Aerial crown-view tile of a tropical tree (Barro Colorado Island, Panama), acquired 20250915:
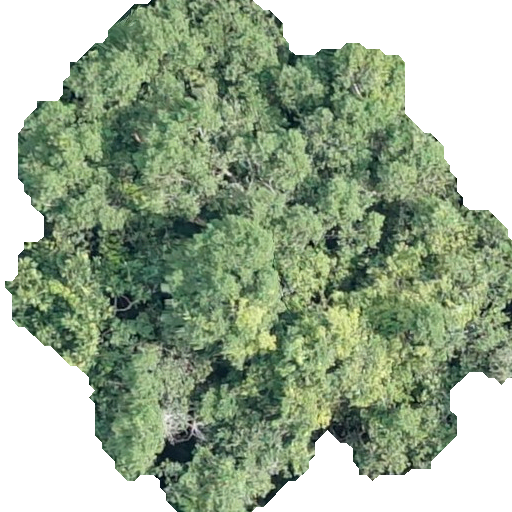
Species: Calophyllum longifolium
GBIF accepted scientific name: Calophyllum longifolium
Crown area: 271.394 m²